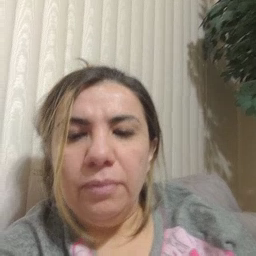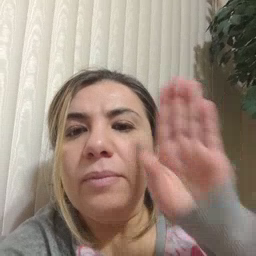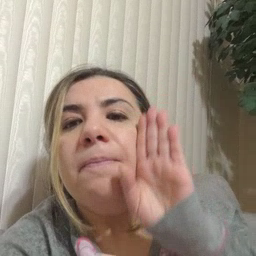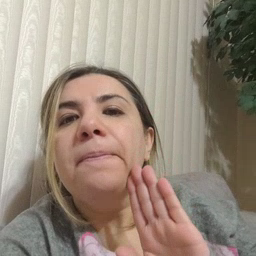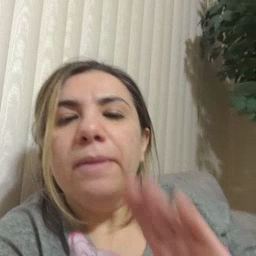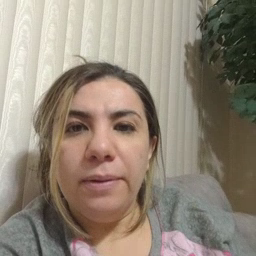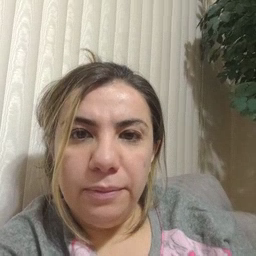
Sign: brown